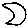
Label: moon